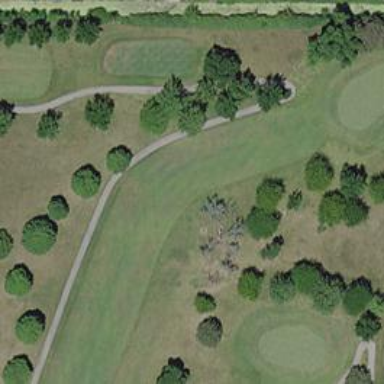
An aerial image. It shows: Golf hole.